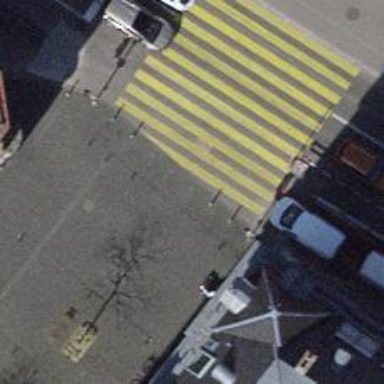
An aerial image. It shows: Bollard barrier.